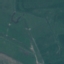
Land use / land cover: Pasture